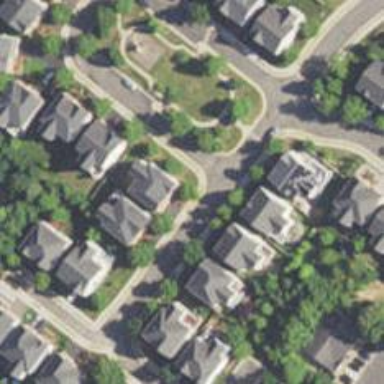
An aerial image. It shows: Residential area within neighborhood.